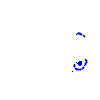
Particle: electron